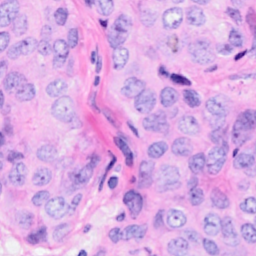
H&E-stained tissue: Breast